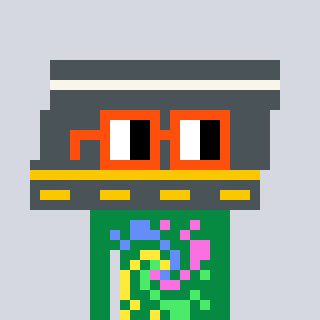
a pixel art character with square orange glasses, a road-shaped head and a green-colored body on a cool background